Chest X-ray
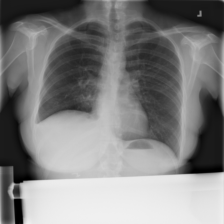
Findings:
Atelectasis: negative
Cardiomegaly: negative
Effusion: negative
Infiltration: negative
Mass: negative
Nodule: negative
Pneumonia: negative
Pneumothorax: negative
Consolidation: negative
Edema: negative
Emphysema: negative
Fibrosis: negative
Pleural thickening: negative
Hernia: negative